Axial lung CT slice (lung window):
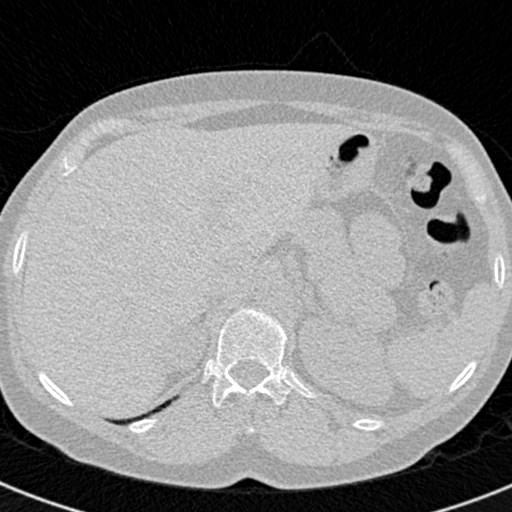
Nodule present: no